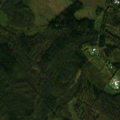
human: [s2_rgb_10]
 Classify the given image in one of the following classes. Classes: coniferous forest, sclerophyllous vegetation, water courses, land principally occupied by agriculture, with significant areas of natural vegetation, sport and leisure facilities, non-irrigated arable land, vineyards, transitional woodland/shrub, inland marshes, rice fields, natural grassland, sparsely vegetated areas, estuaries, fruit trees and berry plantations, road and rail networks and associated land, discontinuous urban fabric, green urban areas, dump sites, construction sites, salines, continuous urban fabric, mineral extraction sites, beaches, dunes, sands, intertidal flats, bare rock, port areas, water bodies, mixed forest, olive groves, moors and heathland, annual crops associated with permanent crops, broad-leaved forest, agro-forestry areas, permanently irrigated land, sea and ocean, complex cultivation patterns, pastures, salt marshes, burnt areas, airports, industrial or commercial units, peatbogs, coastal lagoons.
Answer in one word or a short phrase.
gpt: coniferous forest, mixed forest, transitional woodland/shrub